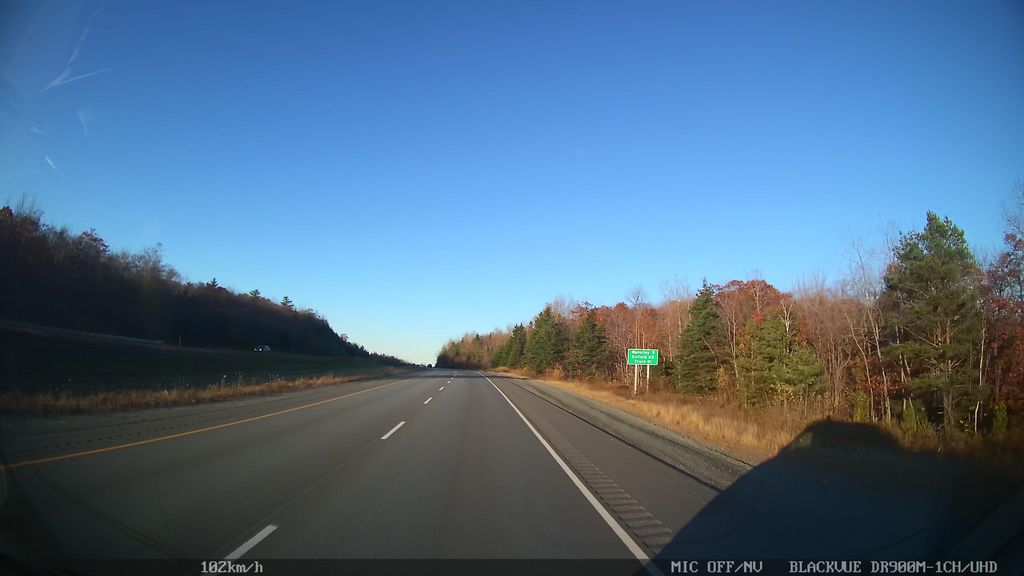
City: halifax